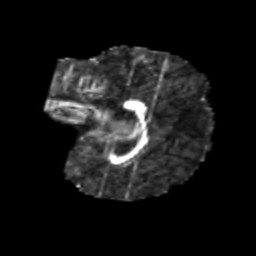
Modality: FA
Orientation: sagittal
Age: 6
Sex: female
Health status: healthy